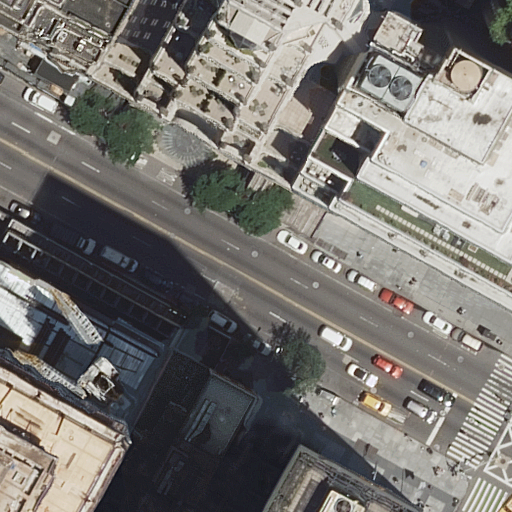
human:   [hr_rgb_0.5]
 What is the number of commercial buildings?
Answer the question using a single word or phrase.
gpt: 1

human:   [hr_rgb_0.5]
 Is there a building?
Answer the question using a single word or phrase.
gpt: yes

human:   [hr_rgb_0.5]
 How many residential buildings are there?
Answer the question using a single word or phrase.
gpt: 6

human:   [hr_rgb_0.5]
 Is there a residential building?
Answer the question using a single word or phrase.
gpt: yes

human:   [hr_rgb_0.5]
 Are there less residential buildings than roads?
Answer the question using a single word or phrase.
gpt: no

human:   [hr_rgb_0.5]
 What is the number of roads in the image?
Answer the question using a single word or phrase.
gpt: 3

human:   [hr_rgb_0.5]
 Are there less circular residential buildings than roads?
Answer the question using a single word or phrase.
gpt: yes

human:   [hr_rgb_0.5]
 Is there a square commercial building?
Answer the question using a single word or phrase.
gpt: no

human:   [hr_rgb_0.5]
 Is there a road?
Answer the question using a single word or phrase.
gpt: yes

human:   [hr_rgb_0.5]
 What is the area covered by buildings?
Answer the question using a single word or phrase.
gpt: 5441m2

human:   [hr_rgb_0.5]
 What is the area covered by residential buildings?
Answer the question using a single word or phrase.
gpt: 3450m2

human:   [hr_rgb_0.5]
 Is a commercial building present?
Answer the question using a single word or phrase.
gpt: yes

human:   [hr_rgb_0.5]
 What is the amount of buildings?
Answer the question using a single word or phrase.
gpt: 8

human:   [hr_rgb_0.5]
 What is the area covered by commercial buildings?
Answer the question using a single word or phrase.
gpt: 879m2

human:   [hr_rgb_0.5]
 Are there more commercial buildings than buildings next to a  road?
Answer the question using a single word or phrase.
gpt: no

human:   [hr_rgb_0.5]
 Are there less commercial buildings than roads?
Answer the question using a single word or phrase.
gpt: yes

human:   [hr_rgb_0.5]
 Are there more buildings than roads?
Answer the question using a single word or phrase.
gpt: yes

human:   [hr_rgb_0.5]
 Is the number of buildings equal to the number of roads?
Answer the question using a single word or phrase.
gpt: no

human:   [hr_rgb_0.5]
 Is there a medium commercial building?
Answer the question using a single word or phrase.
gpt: no

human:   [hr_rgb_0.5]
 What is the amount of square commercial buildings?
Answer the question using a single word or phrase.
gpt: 0

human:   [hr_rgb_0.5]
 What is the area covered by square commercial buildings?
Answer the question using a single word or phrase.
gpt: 0m2

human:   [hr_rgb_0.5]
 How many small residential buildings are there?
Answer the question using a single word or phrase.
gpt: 2

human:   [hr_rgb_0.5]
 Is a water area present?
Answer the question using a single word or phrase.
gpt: no

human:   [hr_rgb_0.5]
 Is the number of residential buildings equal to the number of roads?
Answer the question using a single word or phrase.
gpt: no

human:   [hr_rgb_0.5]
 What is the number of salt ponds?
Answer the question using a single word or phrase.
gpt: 0

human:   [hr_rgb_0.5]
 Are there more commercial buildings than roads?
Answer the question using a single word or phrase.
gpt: no

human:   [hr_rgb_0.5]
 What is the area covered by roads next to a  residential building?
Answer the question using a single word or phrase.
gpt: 0m2

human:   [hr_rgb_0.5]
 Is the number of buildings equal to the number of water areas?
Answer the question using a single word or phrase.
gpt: no

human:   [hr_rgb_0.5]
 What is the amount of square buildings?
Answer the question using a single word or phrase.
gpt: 0

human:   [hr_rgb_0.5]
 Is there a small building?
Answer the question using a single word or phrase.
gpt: yes

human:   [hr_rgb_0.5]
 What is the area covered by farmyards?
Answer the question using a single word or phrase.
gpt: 0m2

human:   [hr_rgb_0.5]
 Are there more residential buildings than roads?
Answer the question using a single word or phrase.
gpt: yes

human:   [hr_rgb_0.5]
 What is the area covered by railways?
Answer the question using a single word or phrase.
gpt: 0m2

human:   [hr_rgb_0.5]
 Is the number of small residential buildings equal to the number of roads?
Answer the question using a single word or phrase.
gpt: no

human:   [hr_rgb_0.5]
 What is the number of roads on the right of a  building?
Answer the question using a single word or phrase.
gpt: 2

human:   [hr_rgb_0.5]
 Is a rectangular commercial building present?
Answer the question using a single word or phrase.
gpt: yes

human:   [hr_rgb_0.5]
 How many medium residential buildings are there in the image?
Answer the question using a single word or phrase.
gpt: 2

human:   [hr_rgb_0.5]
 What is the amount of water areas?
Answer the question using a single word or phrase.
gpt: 0

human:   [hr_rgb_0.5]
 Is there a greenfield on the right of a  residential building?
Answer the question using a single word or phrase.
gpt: no

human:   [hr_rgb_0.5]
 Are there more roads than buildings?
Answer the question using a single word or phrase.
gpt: no

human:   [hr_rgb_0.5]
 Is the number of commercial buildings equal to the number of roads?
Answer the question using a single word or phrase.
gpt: no

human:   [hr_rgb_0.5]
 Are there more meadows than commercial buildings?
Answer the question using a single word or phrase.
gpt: no

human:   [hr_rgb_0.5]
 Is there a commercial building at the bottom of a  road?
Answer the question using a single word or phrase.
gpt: no

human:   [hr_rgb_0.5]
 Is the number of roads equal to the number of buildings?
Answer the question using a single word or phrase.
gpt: no

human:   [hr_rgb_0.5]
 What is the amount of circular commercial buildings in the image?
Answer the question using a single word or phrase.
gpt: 0

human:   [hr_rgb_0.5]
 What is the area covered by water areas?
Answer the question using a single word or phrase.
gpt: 0m2

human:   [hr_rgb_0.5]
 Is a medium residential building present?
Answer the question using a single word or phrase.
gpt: yes

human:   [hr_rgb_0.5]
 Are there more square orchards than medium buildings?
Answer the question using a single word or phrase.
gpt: no

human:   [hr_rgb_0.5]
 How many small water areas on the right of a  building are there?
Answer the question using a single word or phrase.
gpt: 0

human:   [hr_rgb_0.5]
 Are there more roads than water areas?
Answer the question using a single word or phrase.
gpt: yes

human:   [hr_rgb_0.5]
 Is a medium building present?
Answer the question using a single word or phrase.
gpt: yes

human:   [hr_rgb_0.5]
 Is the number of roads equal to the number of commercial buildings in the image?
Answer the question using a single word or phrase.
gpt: no

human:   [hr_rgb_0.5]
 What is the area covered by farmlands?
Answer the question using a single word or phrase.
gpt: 0m2

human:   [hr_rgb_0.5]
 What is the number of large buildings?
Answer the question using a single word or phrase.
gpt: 4

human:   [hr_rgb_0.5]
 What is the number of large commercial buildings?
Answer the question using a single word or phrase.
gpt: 1

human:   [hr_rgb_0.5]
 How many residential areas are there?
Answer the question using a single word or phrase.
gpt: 0

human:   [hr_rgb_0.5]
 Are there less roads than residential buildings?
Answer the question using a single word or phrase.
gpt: yes

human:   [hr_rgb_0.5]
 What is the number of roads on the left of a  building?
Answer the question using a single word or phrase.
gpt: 0

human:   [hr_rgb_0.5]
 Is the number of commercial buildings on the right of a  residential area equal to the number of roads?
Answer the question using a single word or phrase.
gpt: no

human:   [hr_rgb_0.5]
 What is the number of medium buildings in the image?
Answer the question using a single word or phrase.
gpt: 2

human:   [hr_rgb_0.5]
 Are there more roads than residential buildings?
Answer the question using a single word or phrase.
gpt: no

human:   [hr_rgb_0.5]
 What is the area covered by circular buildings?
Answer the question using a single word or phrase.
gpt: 0m2

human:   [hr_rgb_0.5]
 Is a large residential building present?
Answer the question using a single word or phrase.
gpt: yes

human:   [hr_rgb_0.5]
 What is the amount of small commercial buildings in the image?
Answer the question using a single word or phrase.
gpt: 0